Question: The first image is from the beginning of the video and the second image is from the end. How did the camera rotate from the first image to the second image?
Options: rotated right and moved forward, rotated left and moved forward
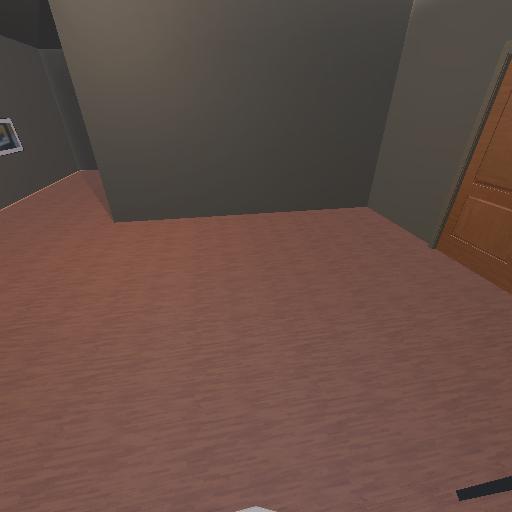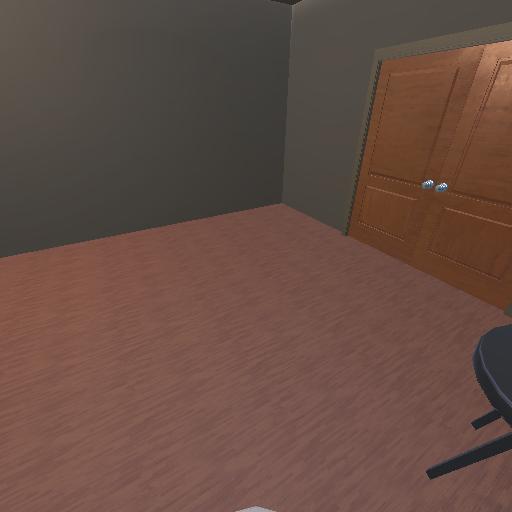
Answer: rotated right and moved forward